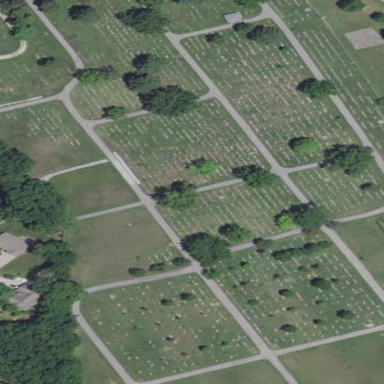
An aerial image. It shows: Cemetery.